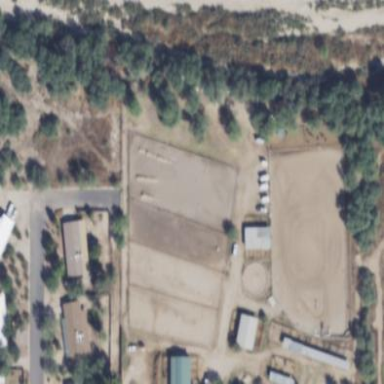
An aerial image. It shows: Equestrian pitch for leisure land activities.